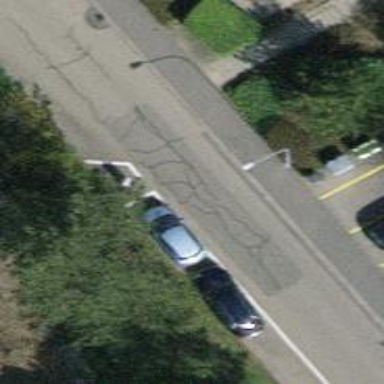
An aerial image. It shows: Chicane for traffic calming.